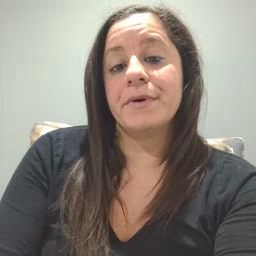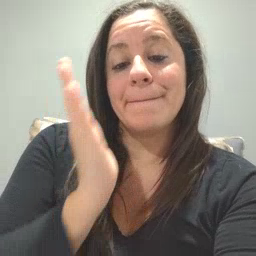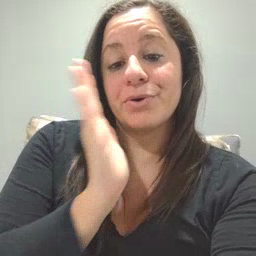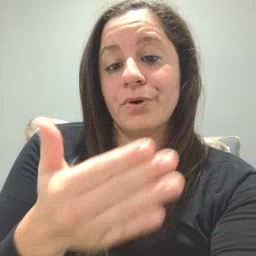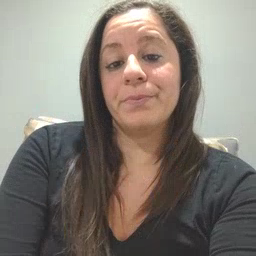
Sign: bedroom